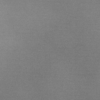
Label: dusty